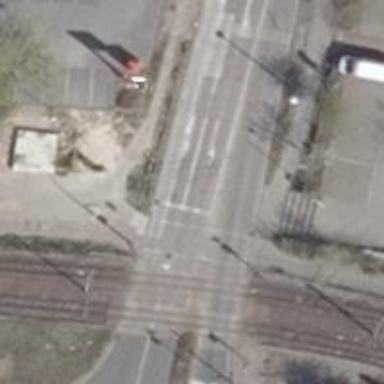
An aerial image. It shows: Road with traffic signals.